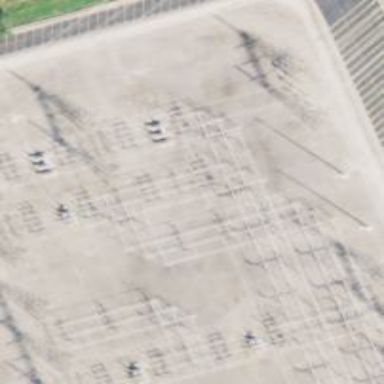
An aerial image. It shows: Switch for power supply.